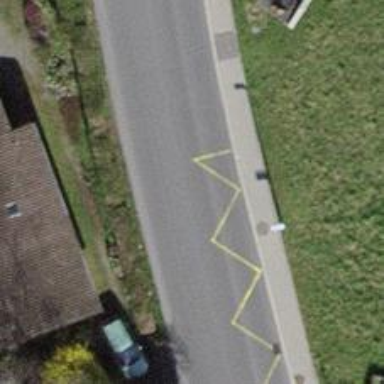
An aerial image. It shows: Bus stop with stop position for public transport.